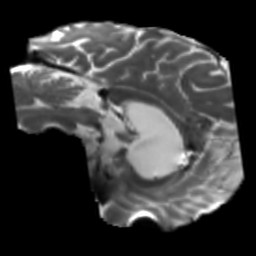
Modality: T2w
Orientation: sagittal
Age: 67
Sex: male
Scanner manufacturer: siemens
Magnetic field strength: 3 T
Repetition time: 5.25 s
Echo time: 0.08 s